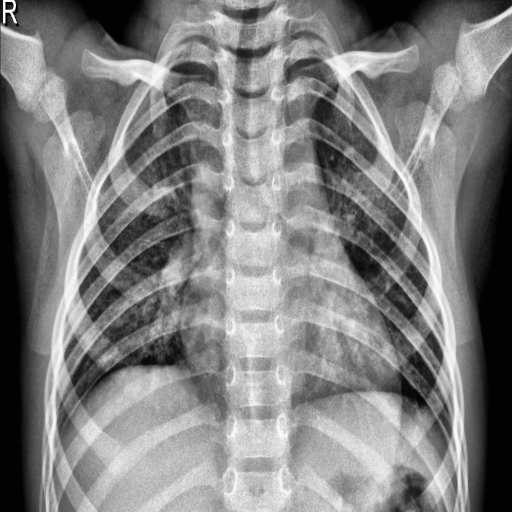
Finding: NORMAL